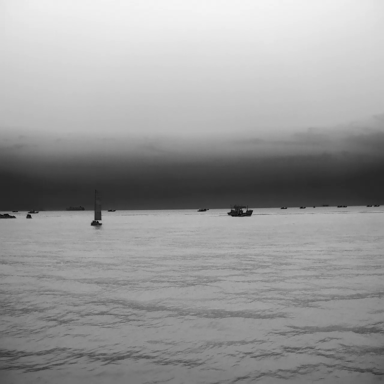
There are 12 objects shown in the infrared image, including ten bulk_carriers, a fishing_boat, and a sailboat.